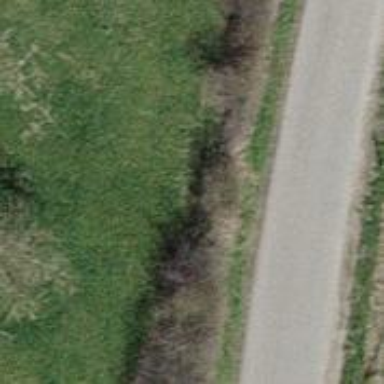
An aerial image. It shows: Fence.